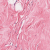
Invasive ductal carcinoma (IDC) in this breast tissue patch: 0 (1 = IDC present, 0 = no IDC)